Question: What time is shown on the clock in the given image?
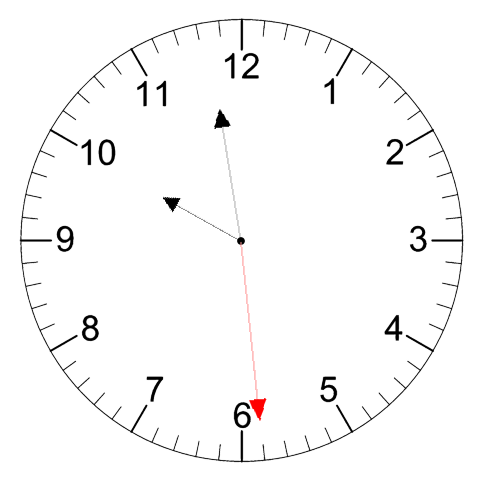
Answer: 09:58:29